七年级 · 图论
(本小题 8.0 分)

在一条东西走向的街道上有新华书店 $(A)$, 学校 $(B)$, 图书馆 $(C)$, 博物馆 $(D)$, 它们之间的间距如图所示.

(1)如果选择其中一点为原点, 向右为正方向, 取适当的单位长度画数轴, 能使得 $B, D$ 两点在数轴上表示的数是互为相反数吗? 若能, 写出这时点 $A$ 所表示的数;若不能, 说明理由.

(2)如果以 $B$ 为原点, 那么点 $A, D$ 所表示的数是多少?
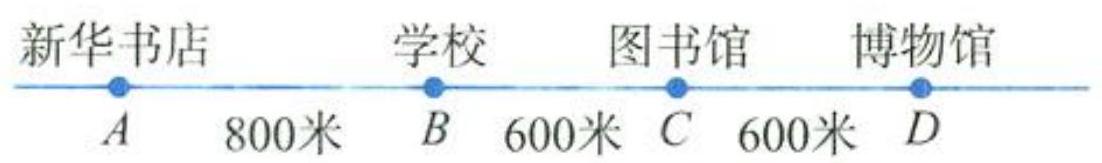
答案: (1)能.可选择 $C$ 为数轴原点, 这时点 $A$ 表示的数是 -1400 .

$(2)-800,1200$